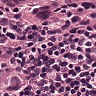
Metastatic tissue present: yes